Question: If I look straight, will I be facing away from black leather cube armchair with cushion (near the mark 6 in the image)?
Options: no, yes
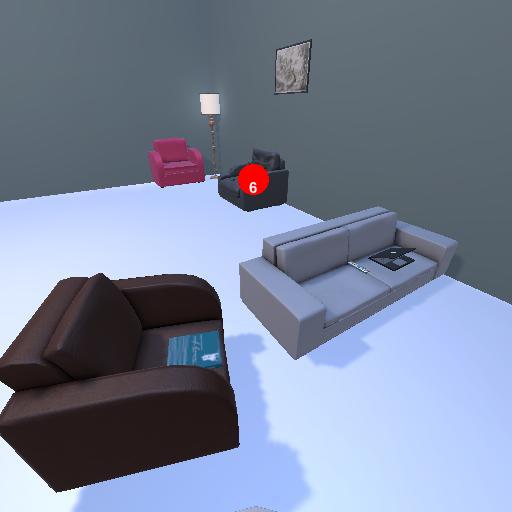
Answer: no